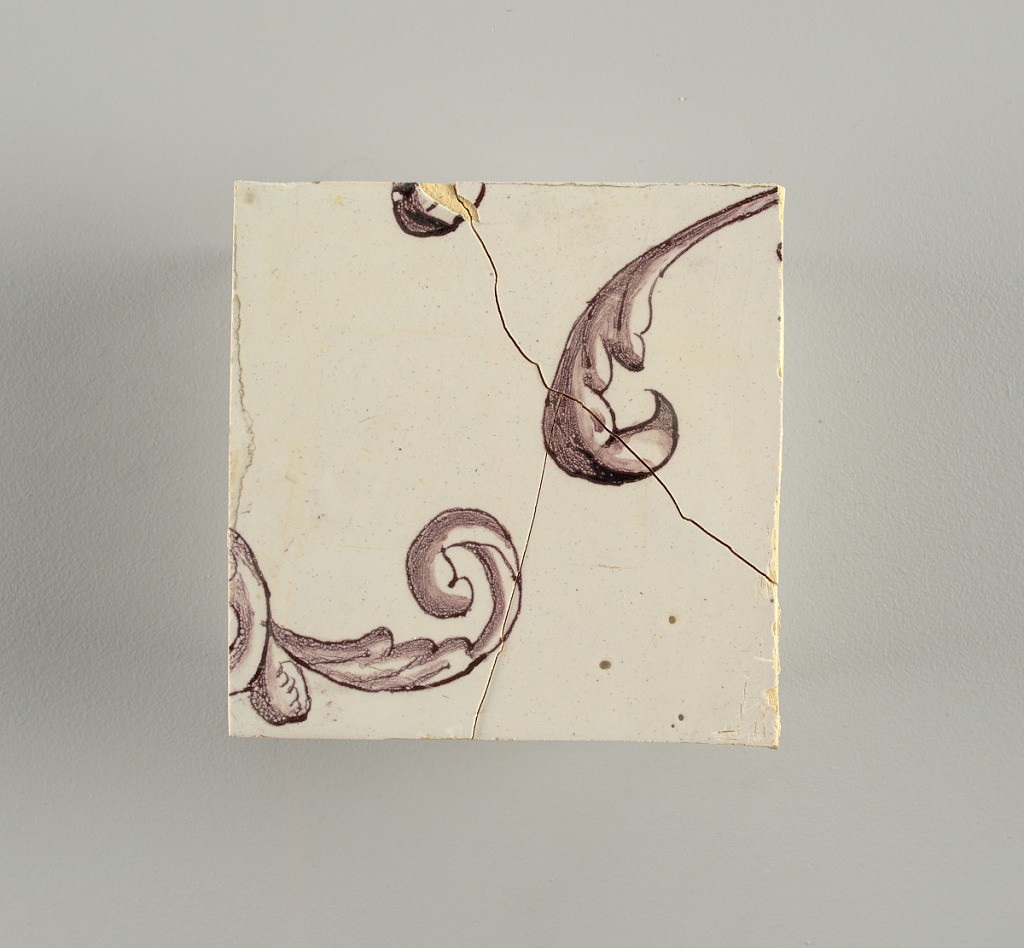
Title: Wall facing
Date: ca. 1725
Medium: Tin-glazed earthenware, underglaze
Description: Horizontal rectangle.  Thirty-seven tiles wide and twenty-one high with opening for door or window nineteen and one-half tiles high and twelve wide.  To left and right of opening, centered canopy above. Left, woman representing Hope, right, a sculputure urn.  Centered above opening, a mascaron.  Arabesque design of foliage.